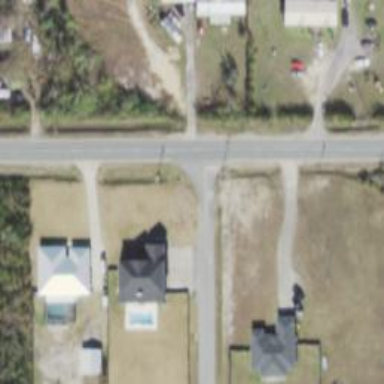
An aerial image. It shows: Road with stop sign.